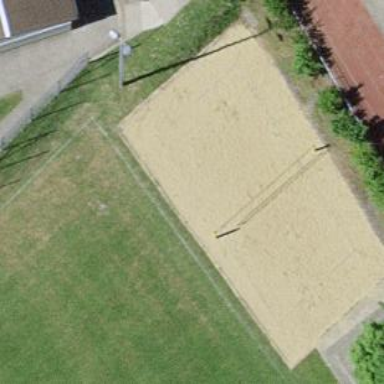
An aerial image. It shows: Sandy pitch for beach volleyball.